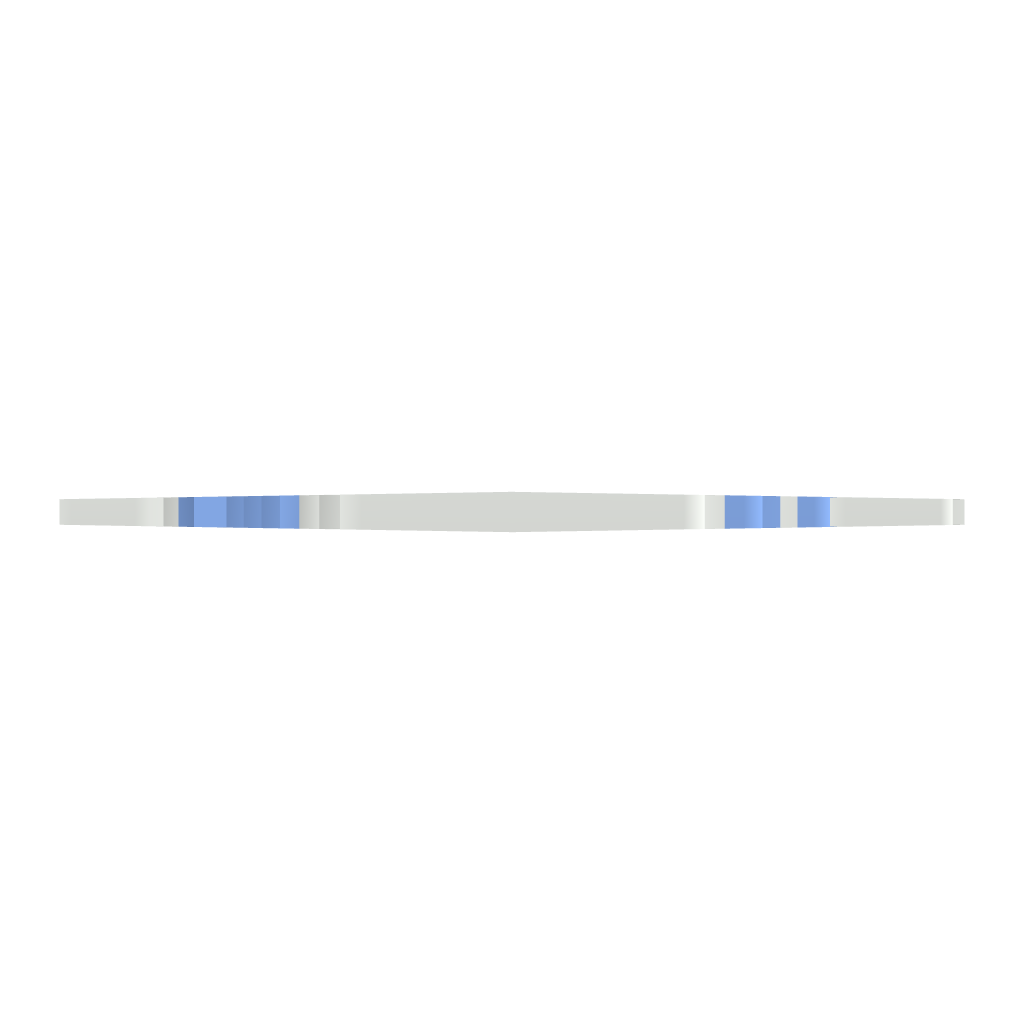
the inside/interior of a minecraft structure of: Large Igloo